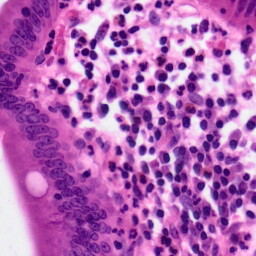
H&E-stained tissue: Pancreatic